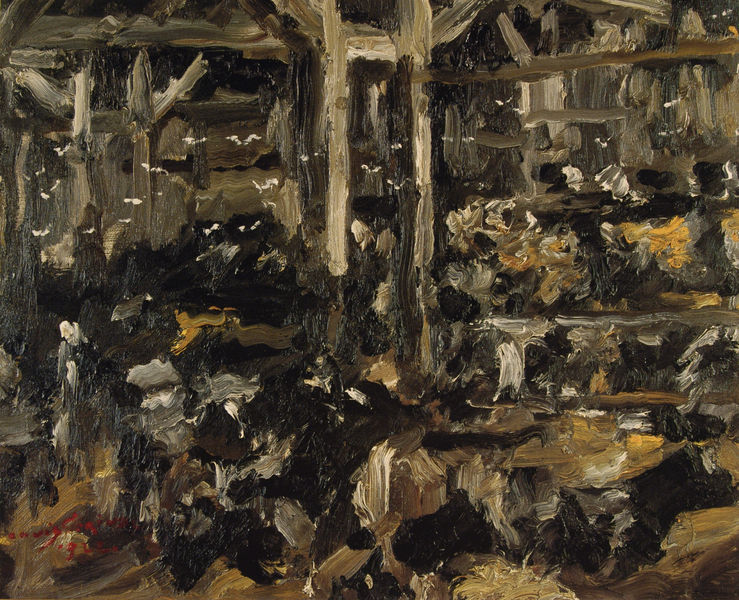
Titel: Kuhstall
Künstler: Lovis Corinth
Standort: Amsterdam
Institution: Stedelijk Museum
Schlagwörter: baum, dunkel, flügel, gemälde, laub, schatten, weiß, aquarell, bäume, gelb, menschen, ocker, braun, frau, grau, holz, licht, raum, schwarz, stroh, ölbild, gebäude, haus, rot, tier, tiere, zaun, beige, expressionismus, flächig, malerei, gesichter, architektur, stein, steine, bild, innenraum, signatur, öl, kühe, vögel, pastos, sonne, innen, höhle, wald, schiff, düster, heu, abstrakt, flächen, leere, modern, farbe, formen, herde, kuh, linien, hof, latten, leiter, duktus, balken, bretter, striche, abstraktion, unscharf, punkte, corinth, gerüst, rinder, scheune, schwalben, tauben, acryl, durcheinander, punkt, tupfen, wirr, pinsel, tupfer, pinselduktus, pinselstrich, bänke, verschwommen, dunke, hubi, verwischt, moor, expressiv, stall, pinselstriche, farbtupfer, streben, kleckse, klecks, holzbalken, gebälk, kuhstall, gestisch, abstraktlich, gewirr, aubergine, dings, pollock, jackson, impasto, pollack, deckenkonstruktion, holzstützen, konstrultion, vermischt, hühnerstall, sms, abstackt, holzaufbau, raubraun, rote signatur, dunkle farbigkeit, versschwommen, inne3n, braun schwarz, scheune hütte, gewurle